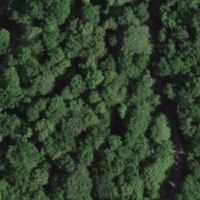
EUNIS habitat code: 41
Species observed at this site:
Lathyrus vernus